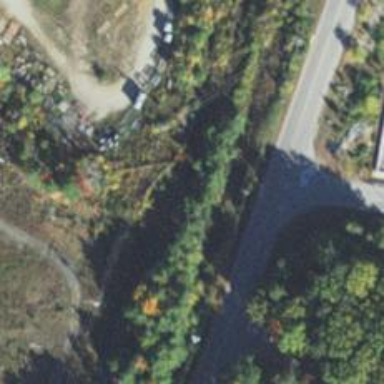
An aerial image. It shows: Abandoned railway.